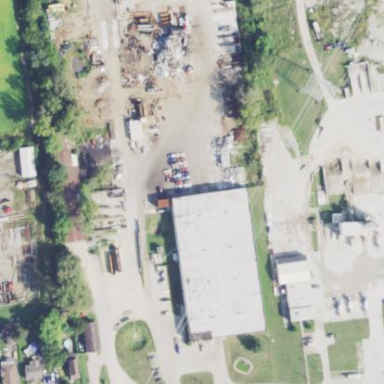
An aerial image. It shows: Recycling center building that accepts scrap metal.